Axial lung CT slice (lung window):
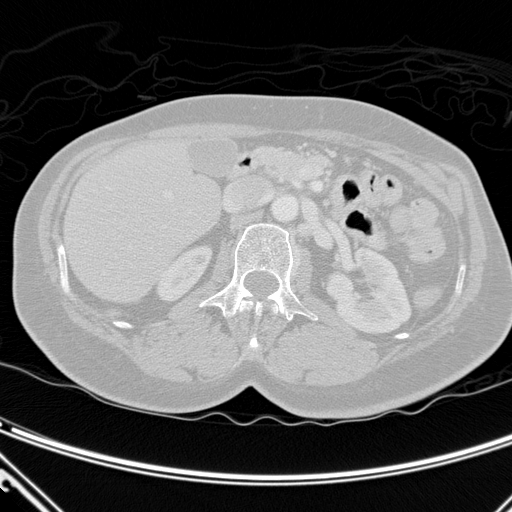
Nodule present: no